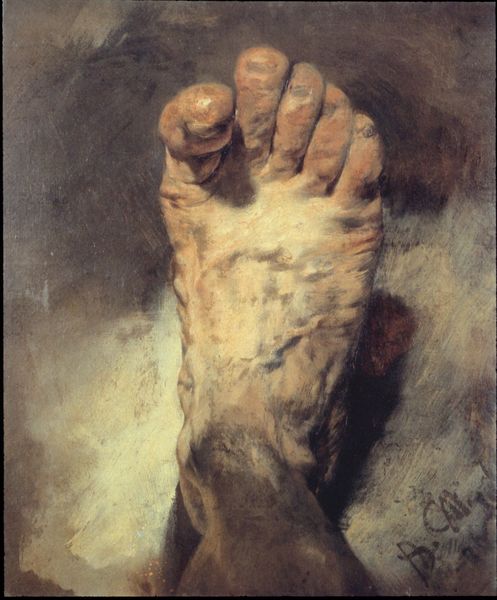
Titel: Mein Fuß
Künstler: Adolph Menzel
Standort: Bochum
Institution: Galerie Berswordt-Wallrabe
Schlagwörter: adler, blau, dunkel, fuß, gemälde, haut, körper, mann, nackt, nackter, schatten, weiß, impressionismus, komposition, sand, ausschnitt, bewegung, braun, finger, grau, hell, hintergrund, holz, licht, mitte, orange, pastell, schwarz, skizze, zeichnung, rot, beige, hochformat, malerei, alt, anatomie, blass, falten, inkarnat, mensch, rembrandt, tod, tot, bild, fünf, herr, portrait, porträt, signatur, öl, natur, pastos, boden, realismus, gebeugt, poträt, rechts, genre, helldunkel, stilleben, bein, schrift, düster, naturalismus, perspektive, alter mann, studie, furchen, schattierung, monochrom, signiert, sigantur, grisaille, arbeiter, ölgemälde, gicht, duktus, falte, detail, nahaufnahme, realistisch, symmetrie, faltig, maler, lciht, deutsch, menzel, knöchel, nagel, nägel, wade, zehe, zehen, still, selbstporträt, ton in ton, wirklichkeit, aufsicht, foto, oben, segment, fleisch, symetrie, schmutz, vergänglichkeit, blut, hacken, alter, krank, runzlig, unterschrift, symmetrisch, groß, schienbein, zeh, hässlich, staub, leinwand, schlaglicht, gespreizt, pinsel, pinselduktus, freud, ausstellung, flecken, fragment, verschwommen, runzeln, real, hintergund, leichnam, malerisch, antik, krankheit, muskel, zentral, adern, bleich, dreck, adolph, reflex, opa, kunsthalle, strecken, ader, lol, verismus, unterschenkel, abgewinkelt, riss, anziehen, fessel, sehne, pinakothek, gebräunt, vorzeichnung, da vinci, hautfarben, kalk, grua, körperteile, großer zeh, rist, spannung, fleischfarben, adolf menzel, sehnen, selbstdarstellung, gebeine, adolph menzel, dilly, hochgereckt, sublim, verbraucht, lichtpunkt, fingernagel, füß, krampfader, venen, zehennägel, heute, pest, ballen, angezogen, adolf, ekel, spann, runzelig, rofl, zoom, abwinkeln, schrumpelig, fußnägel, körperteil, hornhaut, adolph von menzel, deutscher realismus, aderm, adolph von menzel selbstporträ, arterie, beim, callais, chilly, dily, eigener, extremität, fusspilz, fußnagel, genauigkeit im detail, grosser, große zhe, hell dunkle, hässlickeit, hühnerauge, krampfadern, krampfander, lucian, mein fluss, plattfuß, radikal, rechter, rechter fuss, rubens rembrand, runzlg, schrunde, schrunden, selber, selbstzeugnis, siegniert, t realismus 19. jh. rechter fu, vene, venitas, verkrüpelt, verschrumpelt, zehennagel, zehnagel, zehnägel, 18. jahrhundert, wenen, selbtporträt, verfärbungren, selbstgemalen